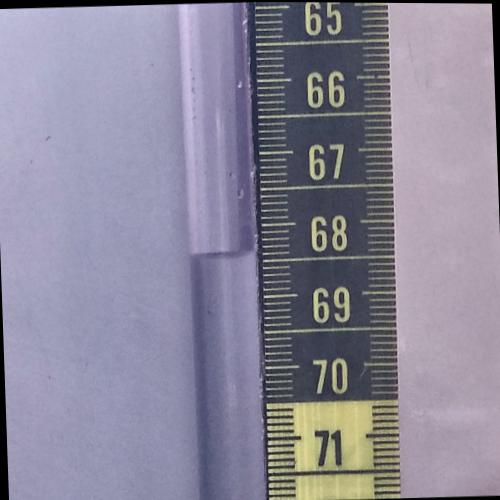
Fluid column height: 68.4 cm